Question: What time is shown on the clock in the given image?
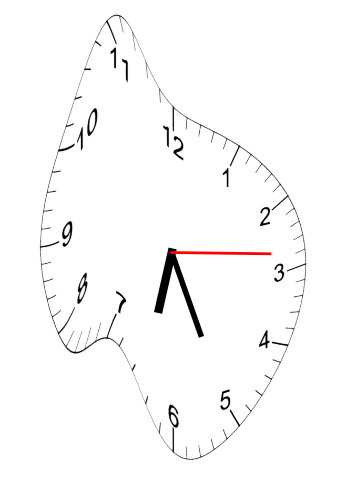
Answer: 06:25:14